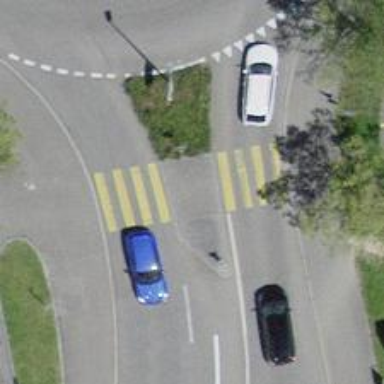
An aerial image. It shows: Uncontrolled zebra crossing with pedestrian island.